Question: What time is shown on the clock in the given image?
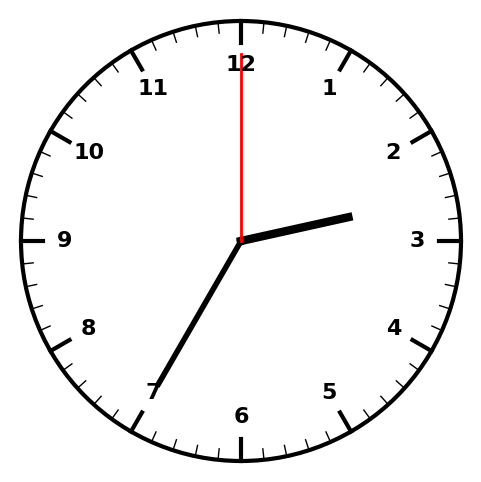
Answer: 02:35:00